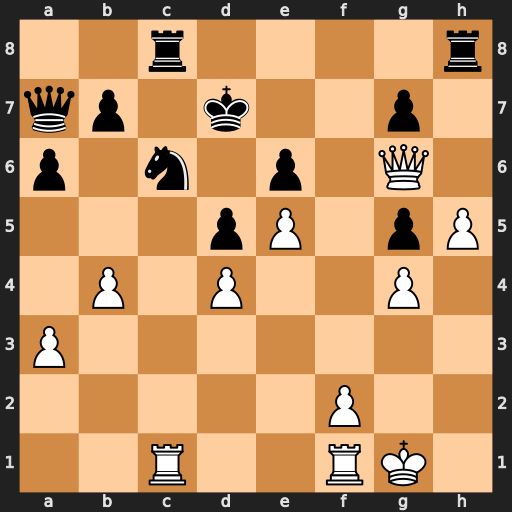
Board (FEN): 2r4r/qp1k2p1/p1n1p1Q1/3pP1pP/1P1P2P1/P7/5P2/2R2RK1
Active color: w
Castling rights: -
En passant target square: -
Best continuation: Rxc6 Kxc6 Qxe6+ Kb5 Qxd5+ Ka4 Rb1 Qb6 Qb3+